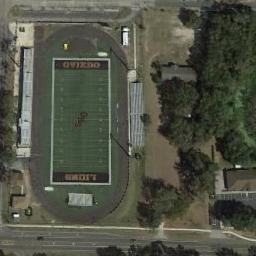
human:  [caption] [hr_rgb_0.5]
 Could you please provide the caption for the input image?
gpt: The colors on both sides of the track are not symmetrical .

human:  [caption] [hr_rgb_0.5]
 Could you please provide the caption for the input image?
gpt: Track and field are next to buildings, Roads and forests .

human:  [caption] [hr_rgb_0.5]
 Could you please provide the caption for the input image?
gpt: There are many trees near the ground track field .

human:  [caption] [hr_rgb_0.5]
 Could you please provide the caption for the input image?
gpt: The ground track field with a gridiron and a grove of trees is next to the ground track field .

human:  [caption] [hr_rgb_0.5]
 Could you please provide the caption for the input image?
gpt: There are some trees beside the ground track field with a black track .